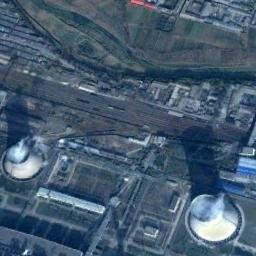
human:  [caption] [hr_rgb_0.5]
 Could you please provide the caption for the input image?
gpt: The thermal power station is on the grass next to some buildings with white mist above .

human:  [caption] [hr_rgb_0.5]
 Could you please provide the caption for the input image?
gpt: The thermal power station in this industrial park is emitting smoke .

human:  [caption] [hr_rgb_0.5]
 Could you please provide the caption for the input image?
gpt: In the thermal power station, there are neatly planned plants, Equipment and good greening  There are two cooling towers that emit steam .

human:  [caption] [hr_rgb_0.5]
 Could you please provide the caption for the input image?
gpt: There are many buildings of different shapes next to the thermal power station .

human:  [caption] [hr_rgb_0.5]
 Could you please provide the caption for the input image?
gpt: There are many buildings and two chimneys on the thermal power station .